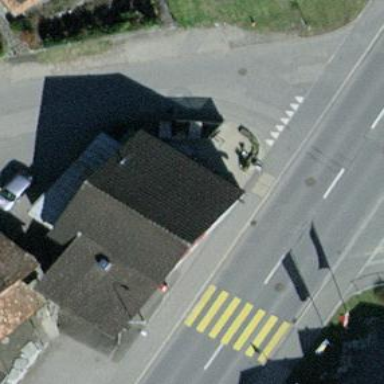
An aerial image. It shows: Restaurant in building.